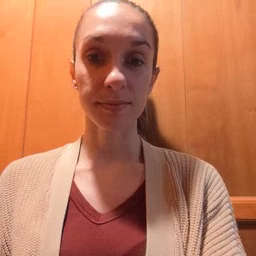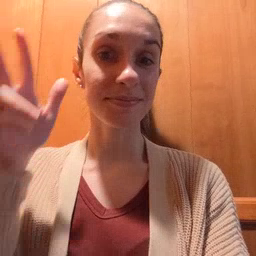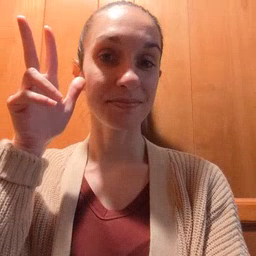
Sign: hear